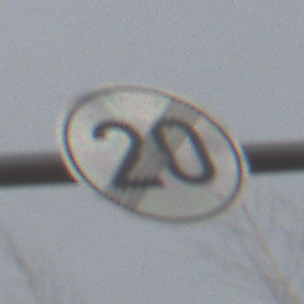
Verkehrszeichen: EndeGeschwindigkeit20
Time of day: MorningAfternoon
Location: Outdoor (Nature)
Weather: PartlyCloudy
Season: Winter
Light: Natural